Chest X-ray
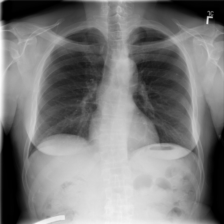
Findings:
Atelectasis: negative
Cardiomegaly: negative
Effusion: negative
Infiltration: negative
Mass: negative
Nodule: negative
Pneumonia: negative
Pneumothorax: negative
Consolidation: negative
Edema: negative
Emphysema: negative
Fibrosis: positive
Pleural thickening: negative
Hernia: negative